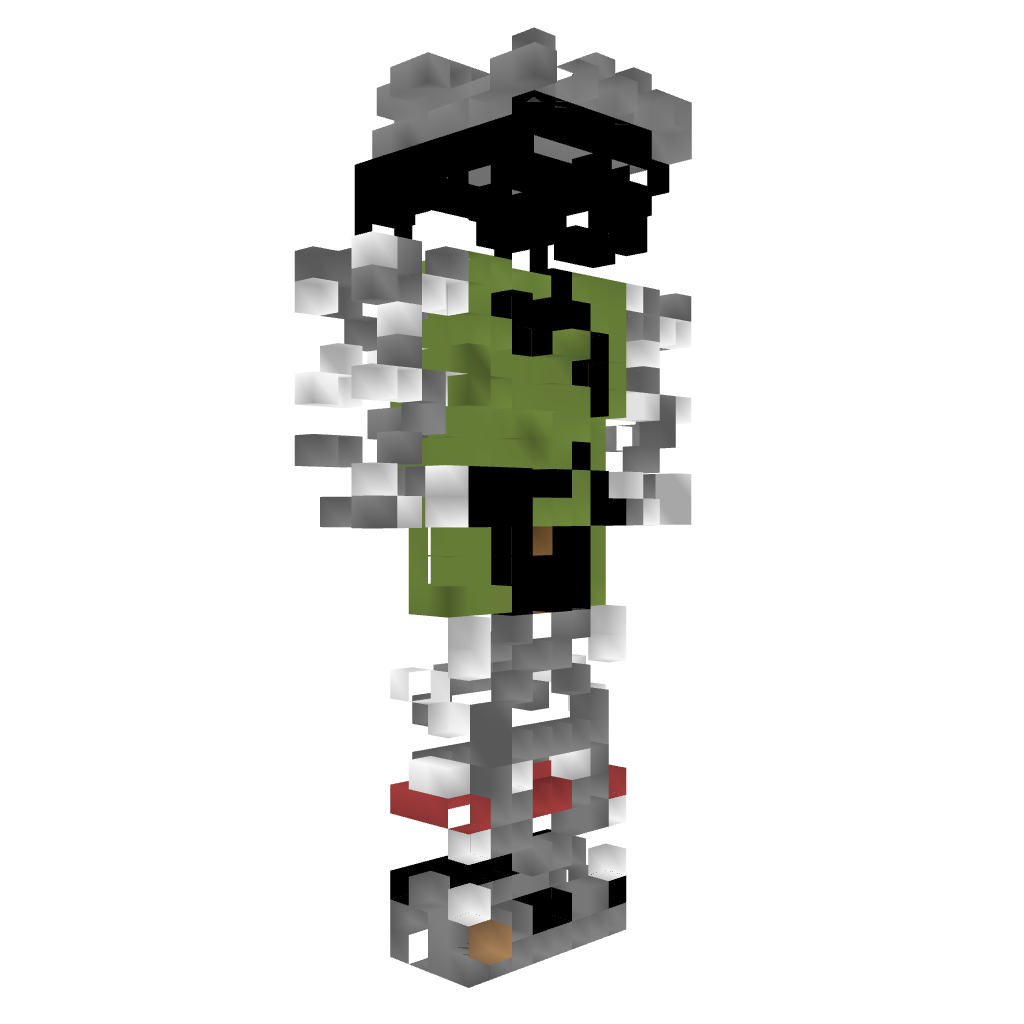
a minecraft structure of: Statue - Army Skin bad low quality